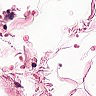
Metastatic tissue present: no